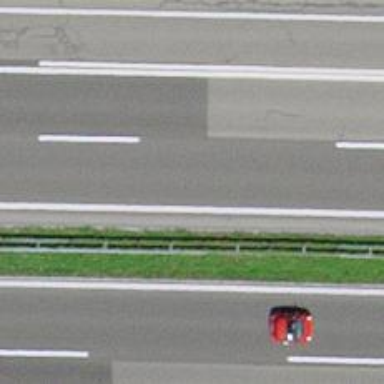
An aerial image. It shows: Asphalt motorway link.